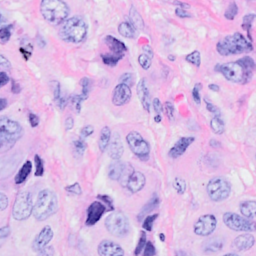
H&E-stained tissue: Breast